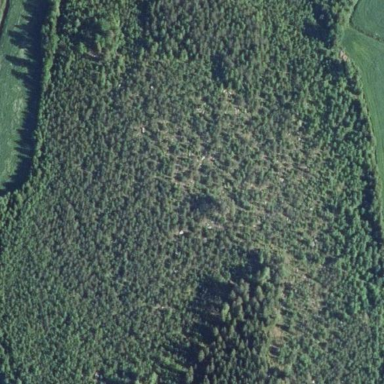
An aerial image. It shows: Forest with needle-leaved trees.